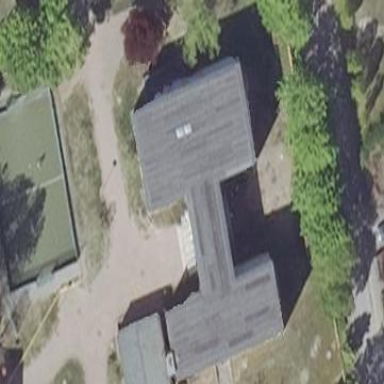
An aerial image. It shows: School building.